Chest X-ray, PA view. Patient: 56 years old, sex F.
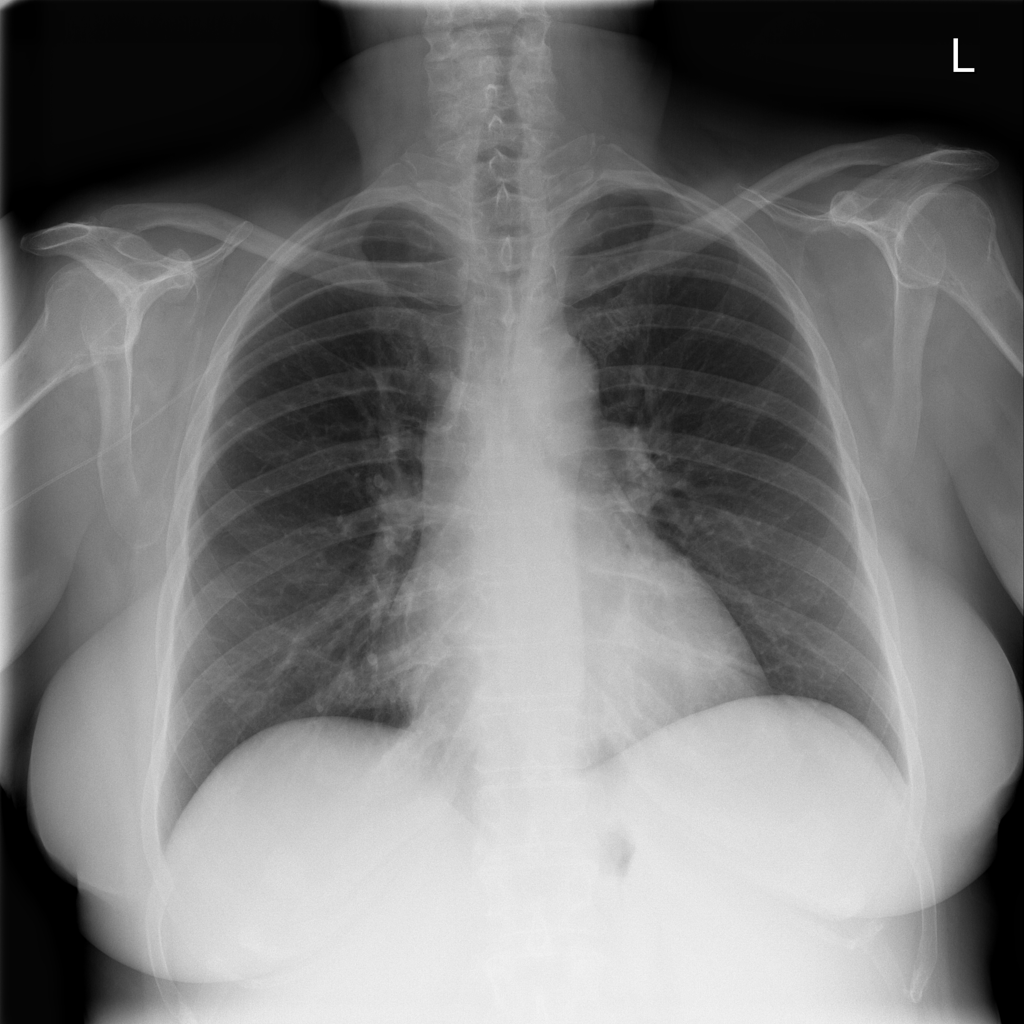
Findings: No Finding